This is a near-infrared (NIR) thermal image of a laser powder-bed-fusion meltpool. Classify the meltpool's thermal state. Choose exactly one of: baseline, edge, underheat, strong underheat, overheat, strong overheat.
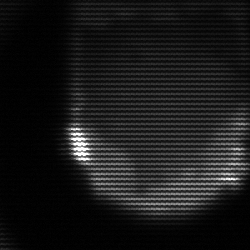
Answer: edge